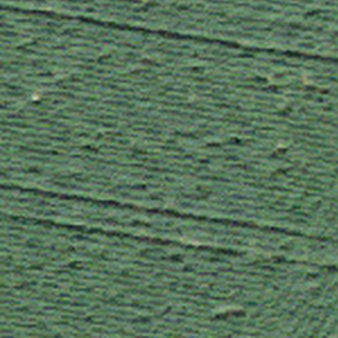
Label: other